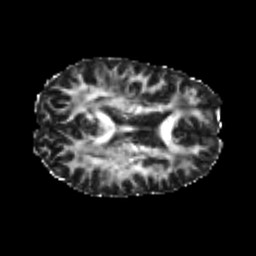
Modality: FA
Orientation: axial
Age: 24
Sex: female
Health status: healthy
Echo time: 0.074 s